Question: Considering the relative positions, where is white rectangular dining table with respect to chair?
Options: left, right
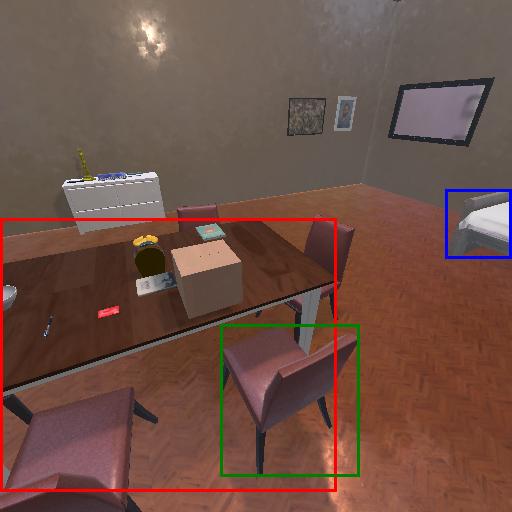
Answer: left